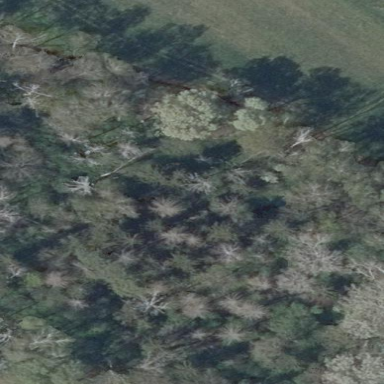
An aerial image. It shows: Forest area.